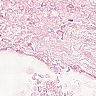
Metastatic tissue present: no